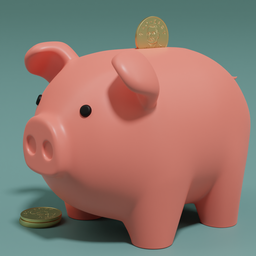
Label: decoration